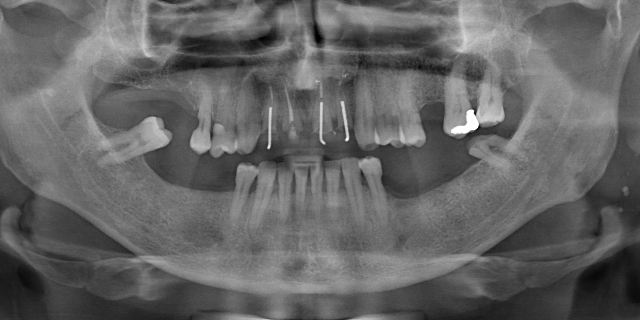
adult